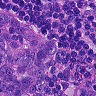
Metastatic tissue present: yes